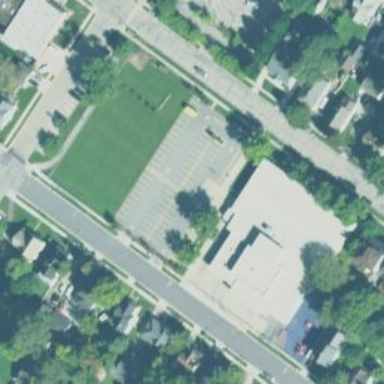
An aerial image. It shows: School.